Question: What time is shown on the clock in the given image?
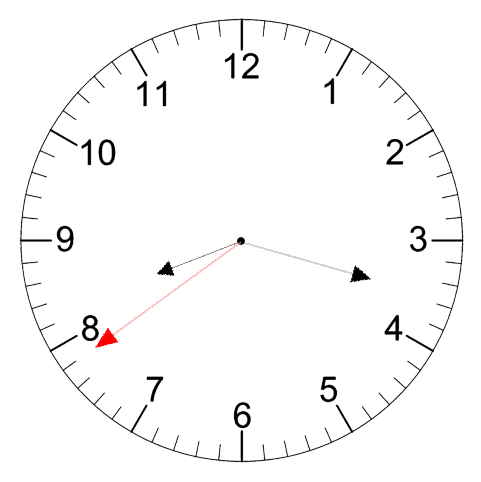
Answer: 08:17:39